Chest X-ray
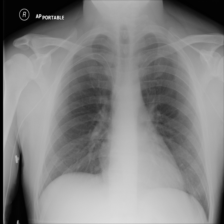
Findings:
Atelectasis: negative
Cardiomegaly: negative
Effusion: negative
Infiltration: negative
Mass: negative
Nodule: negative
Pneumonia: negative
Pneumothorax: negative
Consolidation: negative
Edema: negative
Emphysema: negative
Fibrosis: negative
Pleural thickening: negative
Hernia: negative